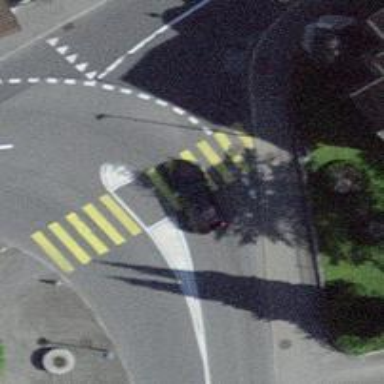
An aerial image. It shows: Uncontrolled zebra crossing with pedestrian island.